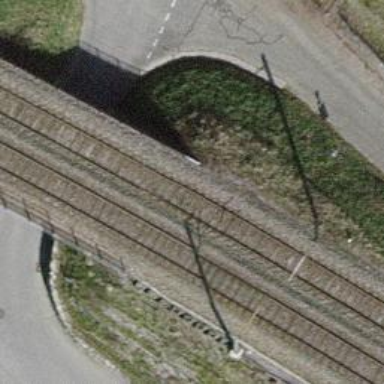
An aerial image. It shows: Railway bridge with electrified tracks and single rail.